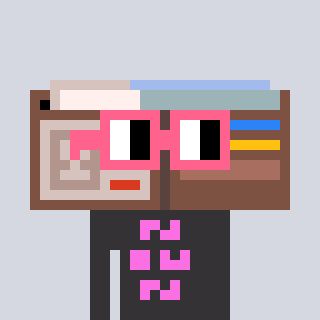
a pixel art character with square pink glasses, a wallet-shaped head and a grayscale-colored body on a cool background